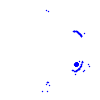
Particle: electron